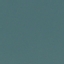
Land use / land cover: SeaLake